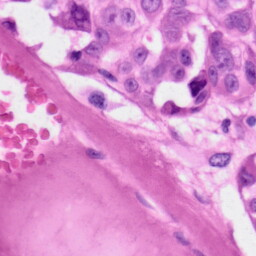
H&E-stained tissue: Skin